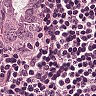
Metastatic tissue present: yes